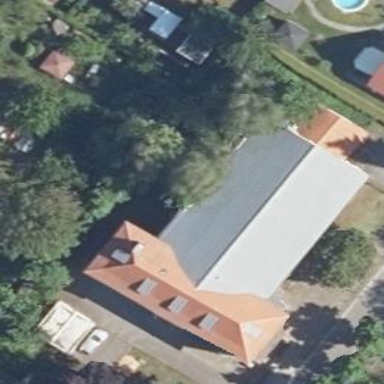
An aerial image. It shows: Sports centre building.